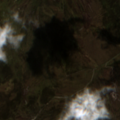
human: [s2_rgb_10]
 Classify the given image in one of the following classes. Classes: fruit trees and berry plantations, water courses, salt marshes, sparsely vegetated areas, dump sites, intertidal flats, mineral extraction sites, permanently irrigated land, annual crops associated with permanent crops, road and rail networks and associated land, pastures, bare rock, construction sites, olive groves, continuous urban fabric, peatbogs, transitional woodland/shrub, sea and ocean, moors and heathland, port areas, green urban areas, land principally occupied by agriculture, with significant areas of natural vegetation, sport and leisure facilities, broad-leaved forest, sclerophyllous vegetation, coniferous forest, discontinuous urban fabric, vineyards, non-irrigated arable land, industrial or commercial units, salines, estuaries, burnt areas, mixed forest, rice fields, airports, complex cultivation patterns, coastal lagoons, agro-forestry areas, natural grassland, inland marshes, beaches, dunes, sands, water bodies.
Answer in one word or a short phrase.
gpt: moors and heathland, peatbogs